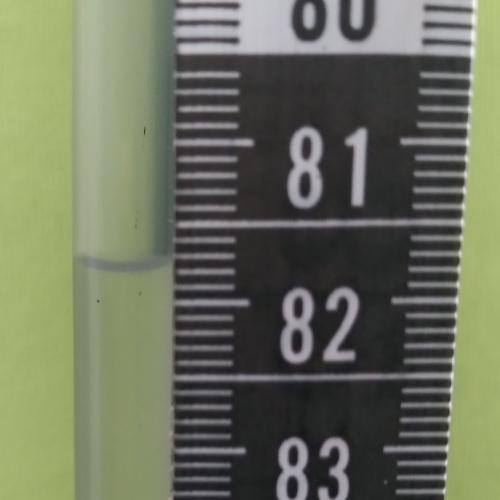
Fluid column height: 81.8 cm